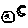
Label: moon